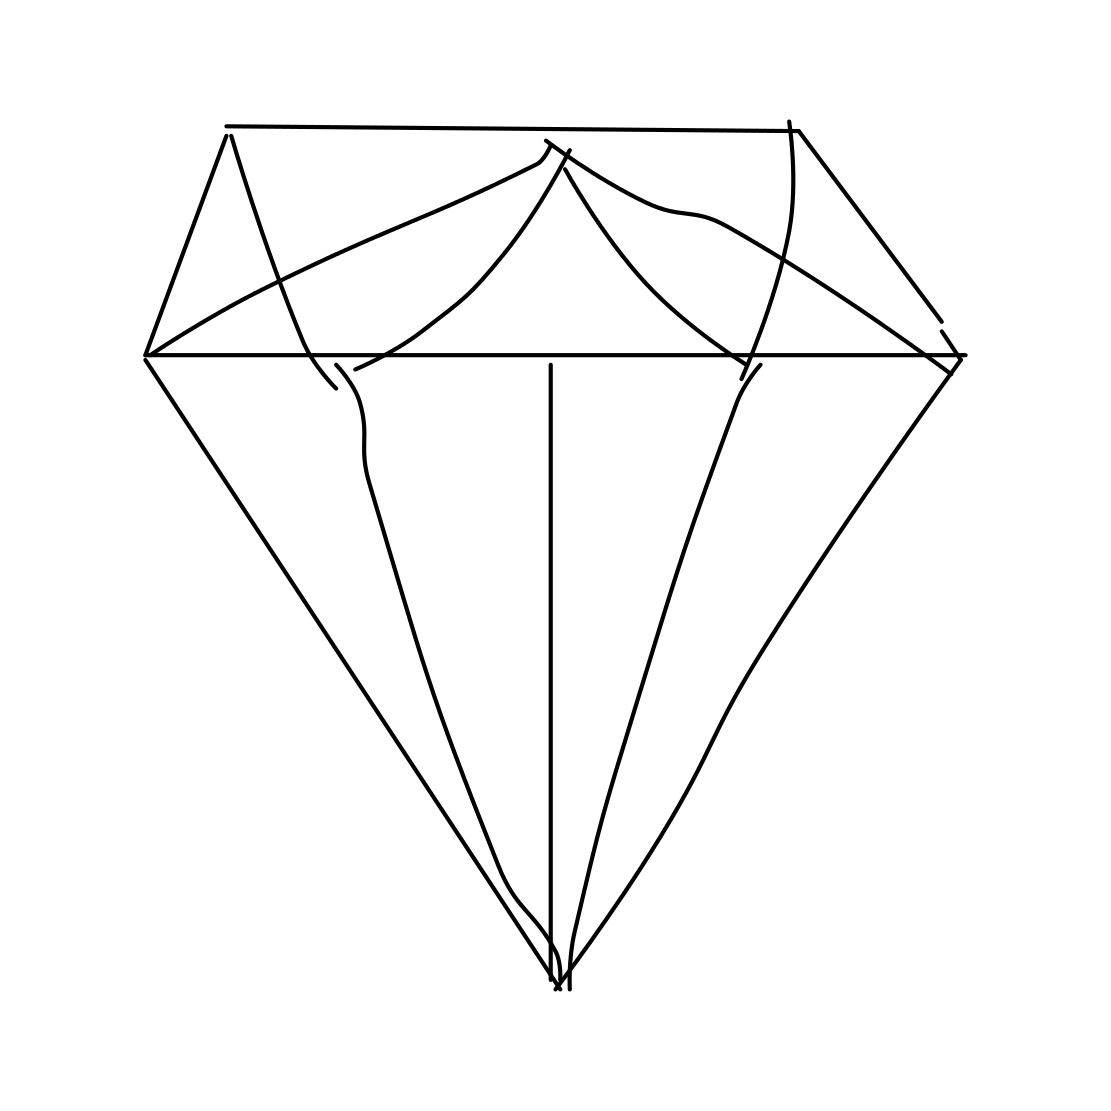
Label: diamond